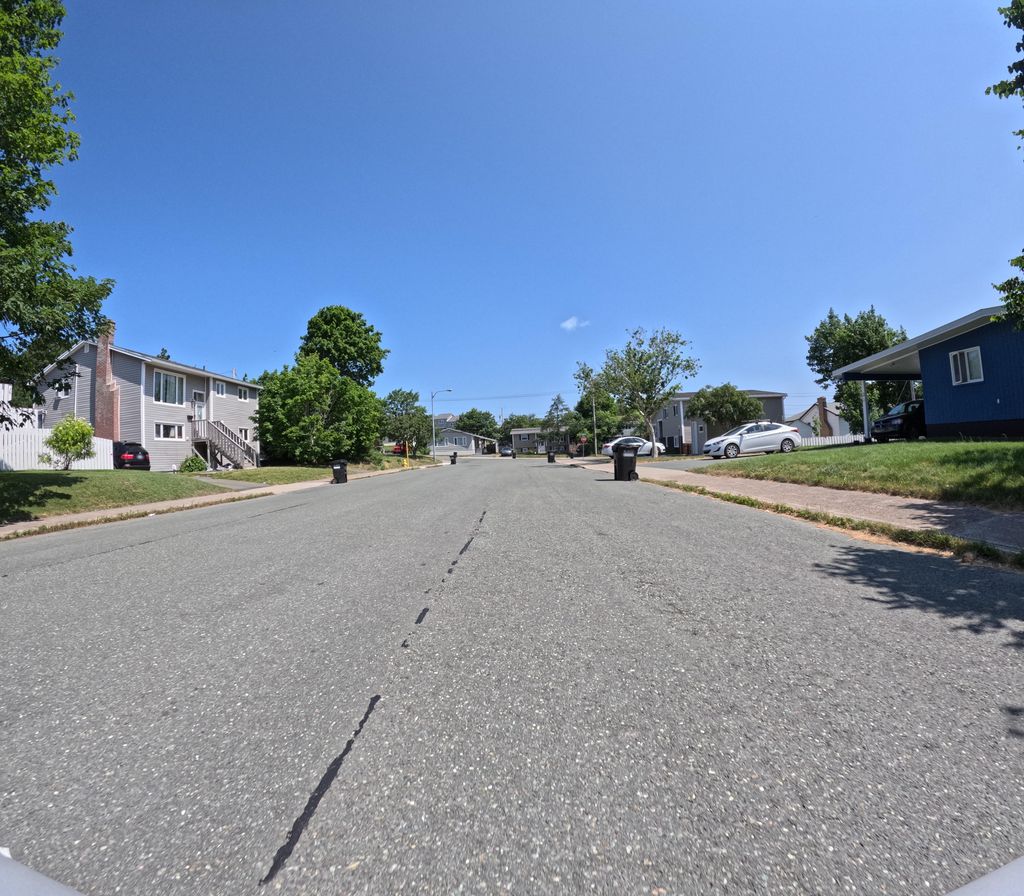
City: st_johns